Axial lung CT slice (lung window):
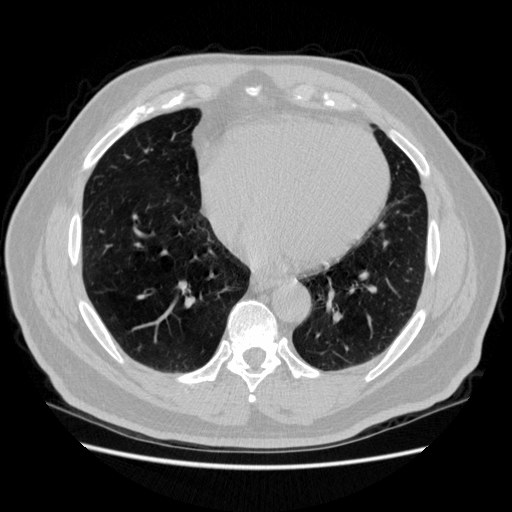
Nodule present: no